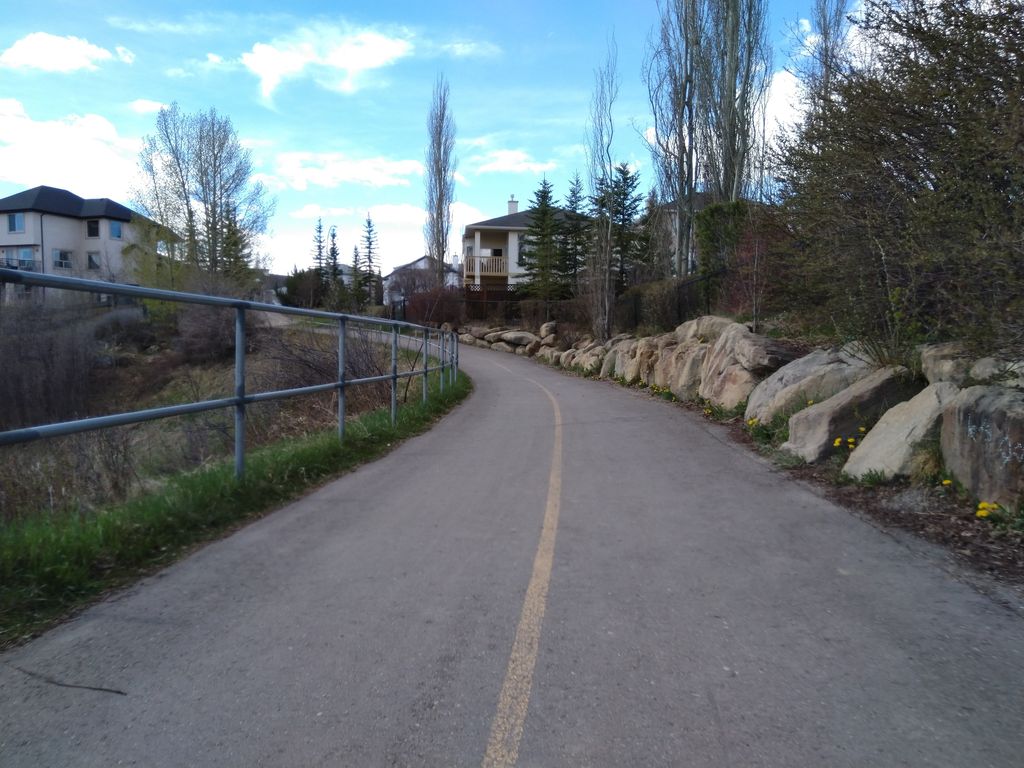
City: calgary